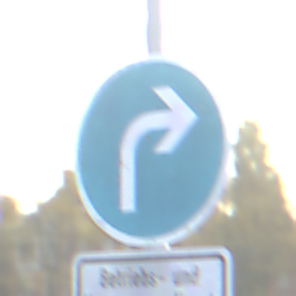
Verkehrszeichen: VorgeschriebeneFahrtrichtungRechts
Zusatzzeichen unten: BesondereFahrzeugeUndTransportgueter9
Umgebung: Outdoor, Suburban
Tageszeit: MorningAfternoon
Wetter: PartlyCloudy
Licht: Natural
Jahreszeit: NotSpecified
Kontrast: MediumContrast